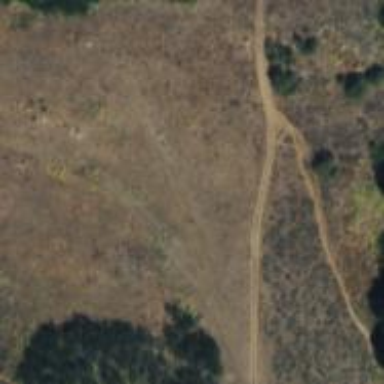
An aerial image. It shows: Well-groomed intermediate Nordic skiing trail suitable for classic and skating techniques.